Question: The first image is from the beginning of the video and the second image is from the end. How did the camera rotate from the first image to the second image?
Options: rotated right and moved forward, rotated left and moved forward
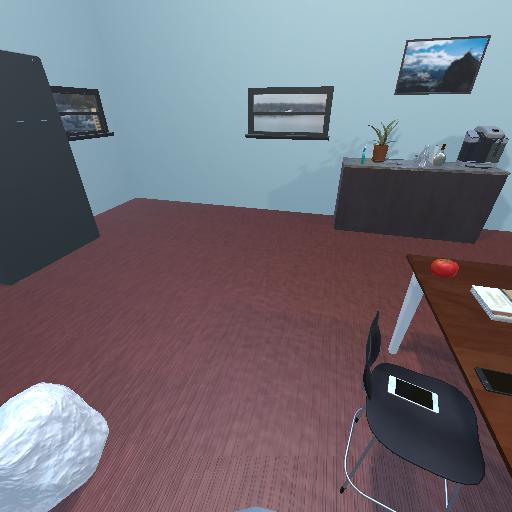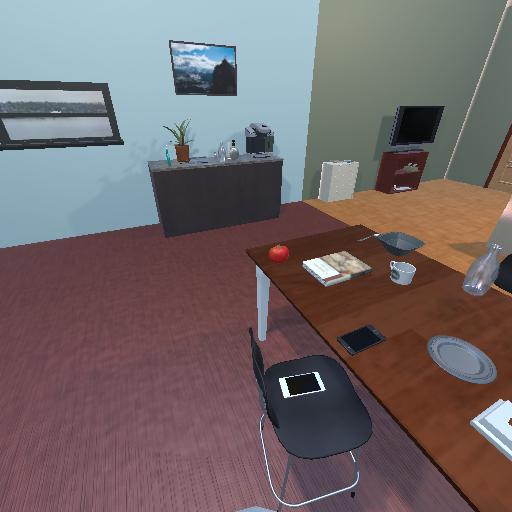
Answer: rotated right and moved forward